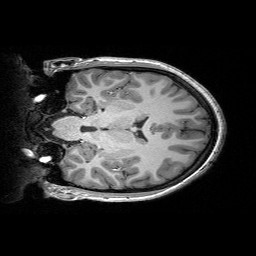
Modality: T1w
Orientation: coronal
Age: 16
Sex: female
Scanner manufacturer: siemens
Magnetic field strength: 3 T
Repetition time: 2.53 s
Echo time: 0.00297 s